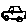
Label: car